Field crop: maize
Growth stage: 2
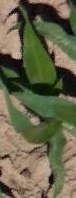
Species: maize